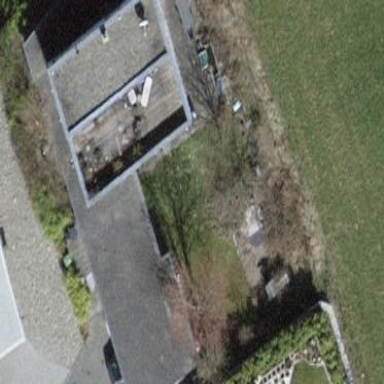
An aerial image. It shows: View of roof of building.